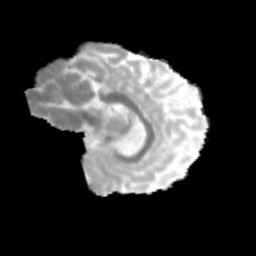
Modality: MD
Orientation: sagittal
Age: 12
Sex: female
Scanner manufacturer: siemens
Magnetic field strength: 3 T
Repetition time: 3.8 s
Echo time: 0.07 s